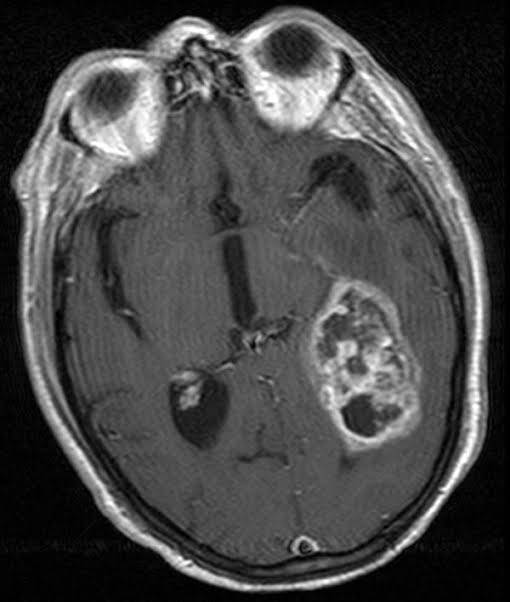
Label: glioma